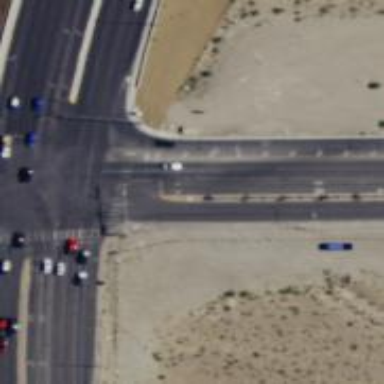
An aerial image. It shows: Solid stop line on the road.